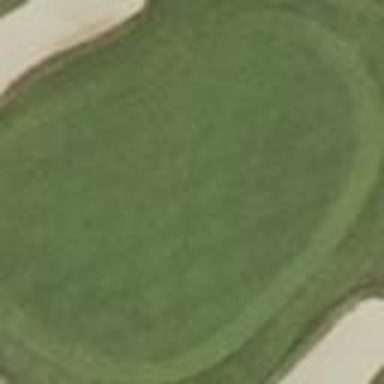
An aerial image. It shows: Golf green.